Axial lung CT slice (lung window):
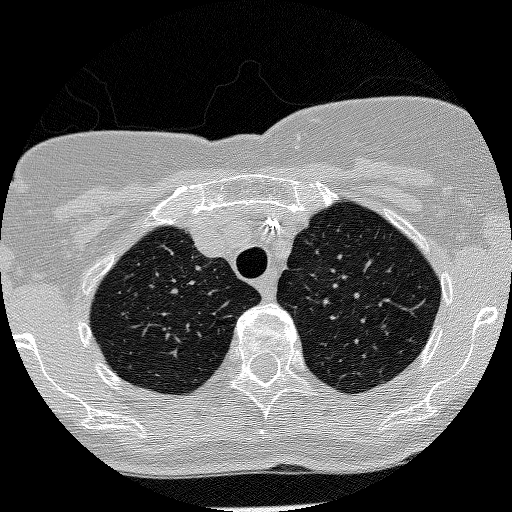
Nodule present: no